Lunar surface albedo tile
Center latitude: -16.606
Center longitude: 17.351
Resolution (meters per pixel, mean): 185.68
Tile area (km^2): 36020.69
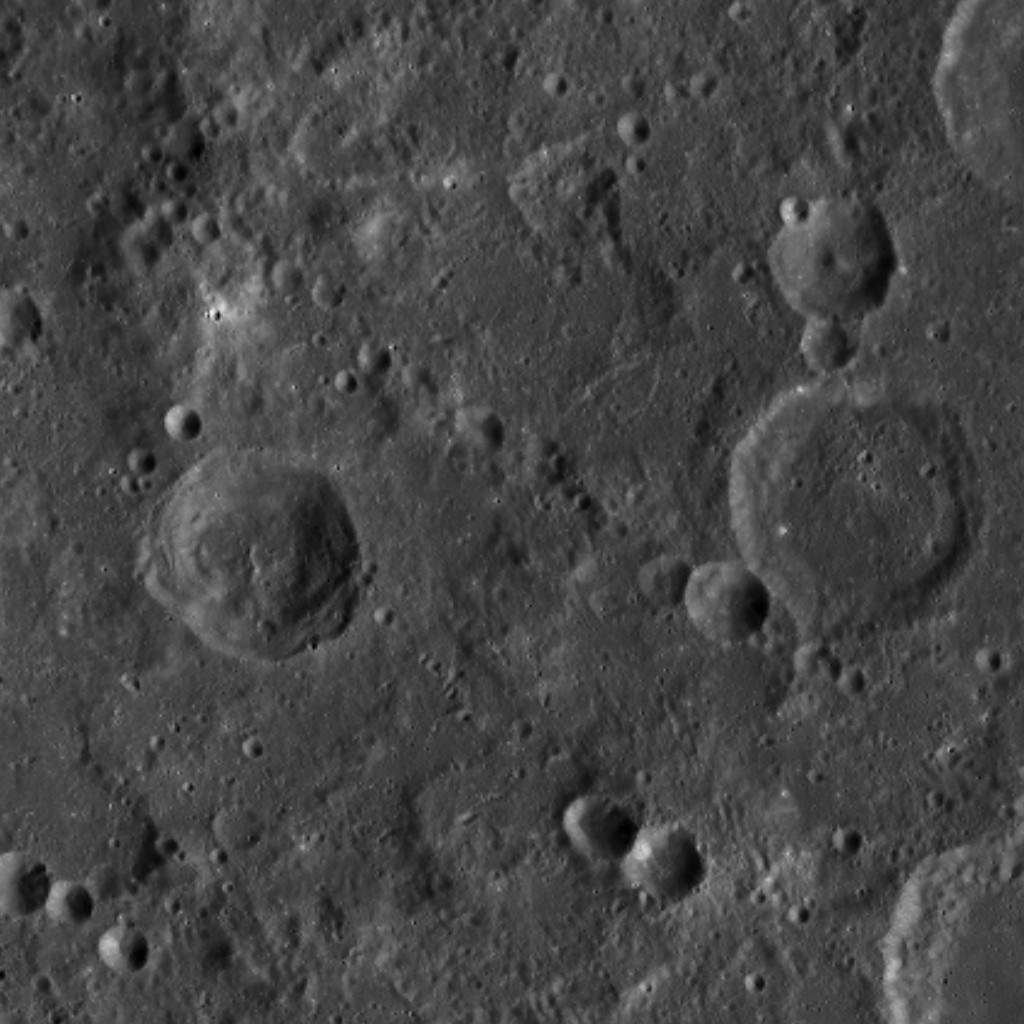